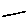
Label: line